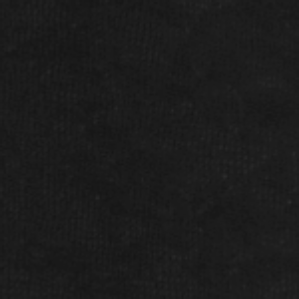
Label: frost